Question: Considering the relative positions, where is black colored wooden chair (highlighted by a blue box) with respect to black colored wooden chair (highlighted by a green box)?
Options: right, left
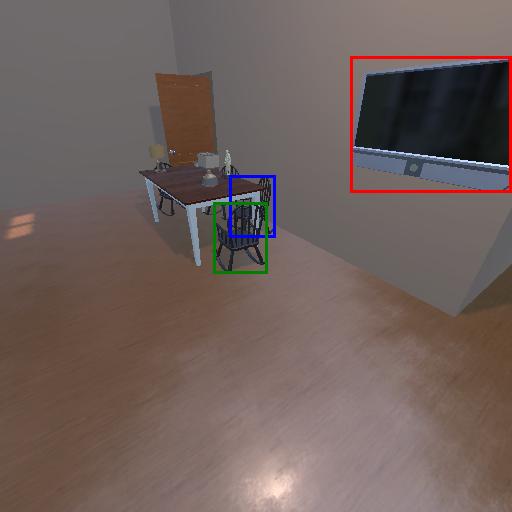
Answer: right